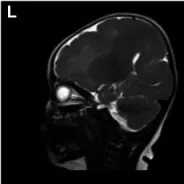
T2-weighted axial. Magnetic resonance imaging: showing abnormal changes bilaterally in the temporo-parietal occipital gyri and sulci, pachygyria and lissencephaly.
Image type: radiology (mri)